Question: I'll excuse myself in advance for such a long post, fact of the matter is that I have no clue as to where the problem might persist.
I'm working on a program that is required to pull deals - with custom fields - related to a selected organization out of PipeDrive, do some calculations and save the results as a document. Currently it does the following:
1. Query the API for companies using textbox input as keyword.
2. Deserialize the returned JSON in a class generated with JSON2CSharp.
3. Put results in a list.
I've got this part down, it works perfectly. However, when I worked out the second part of the requirements, things get weird. I will elaborate the steps carefully:
1. When an organization is clicked, query the API for deals corresponding to the organization ID and name. public List<int> GetOrgDealcodes(string ID, string search)
{
List<int> returnlist = new List<int>();
JsonTextReader reader = new JsonTextReader(new StringReader((string)ReturnObjectsByName(PipeLineNiveau.deals, search, ID)));
reader.SupportMultipleContent = true;
JsonSerializer serializer = new JsonSerializer();
serializer.ObjectCreationHandling = ObjectCreationHandling.Replace;
try
{
PipeDriveDeals.RootObject root = serializer.Deserialize<PipeDriveDeals.RootObject>(reader);
foreach (PipeDriveDeals.data tmp in root.data)
{
returnlist.Add(tmp.id);
}
}
catch (JsonException ex)
{
Error.TopBar("Deserializing error", ex.Message);
}
return returnlist;
}
ReturnObjectsByName() returns an object containing the JSON response
2. Get details of each of the deal ID's returned. public PipeDriveDeals.data GetDeal(string ID)
{
PipeDriveDeals.data returnvar = new PipeDriveDeals.data();
JsonTextReader reader = new JsonTextReader(new StringReader((string)ReturnObject(PipeLineNiveau.deals, ID)));
reader.SupportMultipleContent = true;
JsonSerializer serializer = new JsonSerializer();
serializer.ObjectCreationHandling = ObjectCreationHandling.Replace;
try
{
returnvar = serializer.Deserialize<PipeDriveDeals.data>(reader);
}
catch(Exception ex)
{
Error.TopBar("Error reading deal", ex.ToString());
}
return returnvar;
}
ReturnObject() returns an object containing the JSON response
3. Deserialize the returned JSON in a class generated with JSON2CSharp (shown in GetDeal()), meaning this: {
"success": true,
"data": {
"id": 1,
"user_id": {
"id": [censored],
"name": "[censored]",
"email": "administratie@[censored]",
"has_pic": false,
"pic_hash": null,
"value": [censored]
},
"person_id": {
"name": "[censored]",
"email": "[censored]@[censored]",
"phone": "[censored]",
"value": 1
},
"org_id": {
"name": "Test",
"people_count": 1,
"cc_email": "[censored]com2@pipedrivemail.com",
"value": 1
},
"stage_id": 13,
"title": "Test deal",
"value": 200,
"currency": "EUR",
"add_time": "2015-04-23 13:40:42",
"update_time": "2015-05-21 15:34:39",
"stage_change_time": "2015-04-29 08:29:35",
"active": false,
"deleted": true,
"status": "deleted",
"next_activity_date": null,
"next_activity_time": null,
"next_activity_id": null,
"last_activity_id": null,
"last_activity_date": null,
"lost_reason": null,
"visible_to": "3",
"close_time": "2015-05-21 15:34:39",
"pipeline_id": 2,
"won_time": null,
"lost_time": null,
"products_count": 2,
"files_count": 1,
"notes_count": 1,
"followers_count": 1,
"email_messages_count": null,
"activities_count": null,
"done_activities_count": null,
"undone_activities_count": null,
"reference_activities_count": null,
"participants_count": 1,
"expected_close_date": null,
"f97e4841747d1fc621809ebbd0063f52f4eecf74": "Person",
"052d4ce58edf16df90dab070591bd070f8ad88e7": "27-02-1992",
"28fb37b17020f6dbd45ee92c94ae34811e94edd8": "Company",
"a1032d833c7cba5a18ca09cd5418bfa3fd919137_currency": "EUR",
"d7c2cb45d01c81159dd684111aa41bbbe5ce6db5_currency": "EUR",
"d54e4d7b41a5bdfb2a29f7d57d8c1a4fd2ece115_currency": "EUR",
"267976bb28be655ecf0bed63efbf4822b75aa0cf_currency": "EUR",
"28e42860f533c6837224736257b963f3d8418ad1": "Company",
"211a67285816fc5179c248ef08e52000a2d1b15b_currency": "EUR",
"1697fe1baa42670ccebdb863bc03729b56d8857d_currency": "EUR",
"4dc8edc835c39dbe422f3e1dd14f2fa3072866a8_currency": "EUR",
"54dce1f16a984fa7d62e9c31c4c09d8832c0e423_currency": "EUR",
"8985469f141b2df5f3236947983feea015d24145": "3,4,5",
"05a20487e9aa7a069f678aa2af92be5c75675416": null,
"275ac9794b3f274c1c61b47033b298d94a0125fd": null,
"24363789868fc8fada2400a3644cb11f7683df04": null,
"0670e6a82e67e19166f11c11778229d783395d0f": null,
"3b0feefce60bc79e9d9fb15bc20c57a05e0ebff8": null,
"d3748987f13e9dcdd60ffc6a567d3fd80431d77f": null,
"c4fbdf6431406db25949cdd90dfc91eeb5295165": null,
"c357146d49b62fe08d34bbc98550b2b96431f773": null,
"91bd07ed77e652cf6ac4a8b82c83e7e9932dbff3": null,
"235d277ff53390255c6c505a1634c88646fa3748": null,
"5c06d93f2b2ef968478235270d24c91b90cd857d": null,
"0b8350fa9af813124cf6d039ef2c932297fb1b49": null,
"547d1d42798933363859853e775d42974080a291": null,
"08610b715244a8ddfb3aeb1b4585c4487afd67bd": null,
"88ea9aadb49d3b4da1d17d2224e6d4b82a532a40": null,
"49eba2416e95c88ac3ec279a1534884429872d21": null,
"817f3b1c7ac9220fca3a9275926dabdfb914d885": null,
"206f941b5d992f43d5123b2a42c34db758ecc826": null,
"60a22e72ff54fa91b04376d6c373f35da19d94ba_currency": null,
"1326c4f84ec8611a202cc58a66d091617b910b4d": null,
"e13d704375bb3ee3c4523ba2e1e2f79779329615": null,
"d9bc80190727512287a4951e160b0f81d8b8f227": null,
"7cafce1dd6b89b14f69c23d9f1f56e8f67a8c00b": null,
"a451543d82d05cd98464d2c8b4141f95038e7e55": null,
"67fcb1f393b0bff6c83d43414cd432b695a4d9c2": null,
"3776ab9561a6f50d3becfd63aae885a3f9a6ce86": null,
"0f3c7cb8eda95298a7e17cc4c5b6aea1fed99476": null,
"b5039fda6e758955f6aefcdf86bc654fd2e7d8bd": null,
"5c194672d7994903077944047cec441673e7b1e6": null,
"f04a5560d8e408620c633230e141bf16a6874b30": null,
"2502aab37117657e5fe04c2ce688b80b8e7aa17f": null,
"ef704e3b5bc356ebceb81f00628e5813b8ecf2e5": null,
"f4aaa546fb4bc886aed645789ccaaebad4fe60d8": null,
"eefb3dbc53aa0d99ef0a57a864af562f6f6de49a": null,
"5144ea977b5678f238d5aa11418510c18efcf4fc": null,
"stage_order_nr": 5,
"person_name": "Person",
"org_name": "Test",
"next_activity_subject": null,
"next_activity_type": null,
"next_activity_duration": null,
"next_activity_note": null,
"formatted_value": "EUR 200",
"weighted_value": 190,
"formatted_weighted_value": "EUR 190",
"rotten_time": null,
"owner_name": "[censored]",
"cc_email": "[censored]com2+deal1@pipedrivemail.com",
"org_hidden": false,
"person_hidden": false,
"average_time_to_won": {
"y": 0,
"m": 0,
"d": 0,
"h": 0,
"i": 0,
"s": 0,
"total_seconds": 0
},
"average_stage_progress": 0,
"age": {
"y": 0,
"m": 1,
"d": 17,
"h": 18,
"i": 18,
"s": 28,
"total_seconds": <PHONE>
},
"stay_in_pipeline_stages": {
"times_in_stages": {
"1": 435229,
"2": 0,
"3": 0,
"4": 63812,
"9": 692,
"10": 0,
"11": 0,
"12": 0,
"13": <PHONE>
},
"order_of_stages": [
11,
12,
13,
10,
9,
2,
3,
4,
1
]
},
"last_activity": null,
"next_activity": null
},
"additional_data": {
"dropbox_email": "[censored]com2+deal1@pipedrivemail.com"
},
"related_objects": {
"organization": {
"1": {
"id": 1,
"name": "Test",
"people_count": 1,
"cc_email": "[censored]com2@pipedrivemail.com"
}
},
"user": {
"[censored]": {
"id": [censored],
"name": "[censored]",
"email": "administratie@[censored]",
"has_pic": false,
"pic_hash": null
}
},
"person": {
"1": {
"id": 1,
"name": "Person",
"email": "[censored]@[censored]",
"phone": "[censored]"
}
}
}
}
to this:
'''
class PipeDriveDeals
{
public class UserId
{
public int id { get; set; }
public string name { get; set; }
public string email { get; set; }
public bool has_pic { get; set; }
public object pic_hash { get; set; }
public int value { get; set; }
}
public class PersonId
{
public string name { get; set; }
public string email { get; set; }
public object phone { get; set; }
public int value { get; set; }
}
public class OrgId
{
public string name { get; set; }
public int people_count { get; set; }
public string cc_email { get; set; }
public int value { get; set; }
}
public class __invalid_type__0f3c7cb8eda95298a7e17cc4c5b6aea1fed99476
{
public int id { get; set; }
public string name { get; set; }
public string email { get; set; }
public bool has_pic { get; set; }
public string pic_hash { get; set; }
public int value { get; set; }
}
public class AverageTimeToWon
{
public int y { get; set; }
public int m { get; set; }
public int d { get; set; }
public int h { get; set; }
public int i { get; set; }
public int s { get; set; }
public int total_seconds { get; set; }
}
public class Age
{
public int y { get; set; }
public int m { get; set; }
public int d { get; set; }
public int h { get; set; }
public int i { get; set; }
public int s { get; set; }
public int total_seconds { get; set; }
}
public class TimesInStages
{
public int pref_11 { get; set; }
public int pref_12 { get; set; }
}
public class StayInPipelineStages
{
public TimesInStages times_in_stages { get; set; }
public List<int> order_of_stages { get; set; }
}
public class data
{
public int id { get; set; }
public int user_id { get; set; }
public int person_id { get; set; }
public int org_id { get; set; }
public int stage_id { get; set; }
public string title { get; set; }
public int value { get; set; }
public string currency { get; set; }
public string add_time { get; set; }
public string update_time { get; set; }
public string stage_change_time { get; set; }
public bool active { get; set; }
public bool deleted { get; set; }
public string status { get; set; }
public DateTime next_activity_date { get; set; }
public DateTime next_activity_time { get; set; }
public int next_activity_id { get; set; }
public int last_activity_id { get; set; }
public DateTime last_activity_date { get; set; }
public string lost_reason { get; set; }
public string visible_to { get; set; }
public DateTime close_time { get; set; }
public int pipeline_id { get; set; }
public DateTime won_time { get; set; }
public DateTime lost_time { get; set; }
public int products_count { get; set; }
public int files_count { get; set; }
public int notes_count { get; set; }
public int followers_count { get; set; }
public int email_messages_count { get; set; }
public int activities_count { get; set; }
public int done_activities_count { get; set; }
public int undone_activities_count { get; set; }
public int reference_activities_count { get; set; }
public int participants_count { get; set; }
public DateTime expected_close_date { get; set; }
[JsonProperty(PropertyName = "f97e4841747d1fc621809ebbd0063f52f4eecf74")]
public string f97e4841747d1fc621809ebbd0063f52f4eecf74 { get; set; }
[JsonProperty(PropertyName = "052d4ce58edf16df90dab070591bd070f8ad88e7")]
public string pref_052d4ce58edf16df90dab070591bd070f8ad88e7 { get; set; }
[JsonProperty(PropertyName = "28fb37b17020f6dbd45ee92c94ae34811e94edd8")]
public string pref_28fb37b17020f6dbd45ee92c94ae34811e94edd8 { get; set; }
[JsonProperty(PropertyName = "a1032d833c7cba5a18ca09cd5418bfa3fd919137_currency")]
public string a1032d833c7cba5a18ca09cd5418bfa3fd919137_currency { get; set; }
[JsonProperty(PropertyName = "d7c2cb45d01c81159dd684111aa41bbbe5ce6db5_currency")]
public string d7c2cb45d01c81159dd684111aa41bbbe5ce6db5_currency { get; set; }
[JsonProperty(PropertyName = "d54e4d7b41a5bdfb2a29f7d57d8c1a4fd2ece115_currency")]
public string d54e4d7b41a5bdfb2a29f7d57d8c1a4fd2ece115_currency { get; set; }
[JsonProperty(PropertyName = "267976bb28be655ecf0bed63efbf4822b75aa0cf_currency")]
public string pref_267976bb28be655ecf0bed63efbf4822b75aa0cf_currency { get; set; }
[JsonProperty(PropertyName = "28e42860f533c6837224736257b963f3d8418ad1")]
public string pref_28e42860f533c6837224736257b963f3d8418ad1 { get; set; }
[JsonProperty(PropertyName = "211a67285816fc5179c248ef08e52000a2d1b15b_currency")]
public string pref_211a67285816fc5179c248ef08e52000a2d1b15b_currency { get; set; }
[JsonProperty(PropertyName = "1697fe1baa42670ccebdb863bc03729b56d8857d_currency")]
public string pref_1697fe1baa42670ccebdb863bc03729b56d8857d_currency { get; set; }
[JsonProperty(PropertyName = "4dc8edc835c39dbe422f3e1dd14f2fa3072866a8_currency")]
public string pref_4dc8edc835c39dbe422f3e1dd14f2fa3072866a8_currency { get; set; }
[JsonProperty(PropertyName = "54dce1f16a984fa7d62e9c31c4c09d8832c0e423_currency")]
public string pref_54dce1f16a984fa7d62e9c31c4c09d8832c0e423_currency { get; set; }
[JsonProperty(PropertyName = "8985469f141b2df5f3236947983feea015d24145")]
public string pref_8985469f141b2df5f3236947983feea015d24145 { get; set; }
[JsonProperty(PropertyName = "05a20487e9aa7a069f678aa2af92be5c75675416")]
public string pref_05a20487e9aa7a069f678aa2af92be5c75675416 { get; set; }
[JsonProperty(PropertyName = "275ac9794b3f274c1c61b47033b298d94a0125fd")]
public string pref_275ac9794b3f274c1c61b47033b298d94a0125fd { get; set; }
[JsonProperty(PropertyName = "24363789868fc8fada2400a3644cb11f7683df04")]
public string pref_24363789868fc8fada2400a3644cb11f7683df04 { get; set; }
[JsonProperty(PropertyName = "0670e6a82e67e19166f11c11778229d783395d0f")]
public string pref_0670e6a82e67e19166f11c11778229d783395d0f { get; set; }
[JsonProperty(PropertyName = "3b0feefce60bc79e9d9fb15bc20c57a05e0ebff8")]
public string pref_3b0feefce60bc79e9d9fb15bc20c57a05e0ebff8 { get; set; }
[JsonProperty(PropertyName = "d3748987f13e9dcdd60ffc6a567d3fd80431d77f")]
public string d3748987f13e9dcdd60ffc6a567d3fd80431d77f { get; set; }
[JsonProperty(PropertyName = "c4fbdf6431406db25949cdd90dfc91eeb5295165")]
public string c4fbdf6431406db25949cdd90dfc91eeb5295165 { get; set; }
[JsonProperty(PropertyName = "c357146d49b62fe08d34bbc98550b2b96431f773")]
public int c357146d49b62fe08d34bbc98550b2b96431f773 { get; set; }
[JsonProperty(PropertyName = "91bd07ed77e652cf6ac4a8b82c83e7e9932dbff3")]
public string pref_91bd07ed77e652cf6ac4a8b82c83e7e9932dbff3 { get; set; }
[JsonProperty(PropertyName = "235d277ff53390255c6c505a1634c88646fa3748")]
public string pref_235d277ff53390255c6c505a1634c88646fa3748 { get; set; }
[JsonProperty(PropertyName = "5c06d93f2b2ef968478235270d24c91b90cd857d")]
public string pref_5c06d93f2b2ef968478235270d24c91b90cd857d { get; set; }
[JsonProperty(PropertyName = "0b8350fa9af813124cf6d039ef2c932297fb1b49")]
public string pref_0b8350fa9af813124cf6d039ef2c932297fb1b49 { get; set; }
[JsonProperty(PropertyName = "547d1d42798933363859853e775d42974080a291")]
public string pref_547d1d42798933363859853e775d42974080a291 { get; set; }
[JsonProperty(PropertyName = "08610b715244a8ddfb3aeb1b4585c4487afd67bd")]
public string pref_08610b715244a8ddfb3aeb1b4585c4487afd67bd { get; set; }
[JsonProperty(PropertyName = "88ea9aadb49d3b4da1d17d2224e6d4b82a532a40")]
public string pref_88ea9aadb49d3b4da1d17d2224e6d4b82a532a40 { get; set; }
[JsonProperty(PropertyName = "49eba2416e95c88ac3ec279a1534884429872d21")]
public string pref_49eba2416e95c88ac3ec279a1534884429872d21 { get; set; }
[JsonProperty(PropertyName = "817f3b1c7ac9220fca3a9275926dabdfb914d885")]
public string pref_817f3b1c7ac9220fca3a9275926dabdfb914d885 { get; set; }
[JsonProperty(PropertyName = "206f941b5d992f43d5123b2a42c34db758ecc826")]
public string pref_206f941b5d992f43d5123b2a42c34db758ecc826 { get; set; }
[JsonProperty(PropertyName = "60a22e72ff54fa91b04376d6c373f35da19d94ba_currency")]
public string pref_60a22e72ff54fa91b04376d6c373f35da19d94ba_currency { get; set; }
[JsonProperty(PropertyName = "1326c4f84ec8611a202cc58a66d091617b910b4d")]
public string pref_1326c4f84ec8611a202cc58a66d091617b910b4d { get; set; }
[JsonProperty(PropertyName = "e13d704375bb3ee3c4523ba2e1e2f79779329615")]
public string e13d704375bb3ee3c4523ba2e1e2f79779329615 { get; set; }
[JsonProperty(PropertyName = "d9bc80190727512287a4951e160b0f81d8b8f227")]
public string d9bc80190727512287a4951e160b0f81d8b8f227 { get; set; }
[JsonProperty(PropertyName = "7cafce1dd6b89b14f69c23d9f1f56e8f67a8c00b")]
public string pref_7cafce1dd6b89b14f69c23d9f1f56e8f67a8c00b { get; set; }
[JsonProperty(PropertyName = "a451543d82d05cd98464d2c8b4141f95038e7e55")]
public string a451543d82d05cd98464d2c8b4141f95038e7e55 { get; set; }
[JsonProperty(PropertyName = "67fcb1f393b0bff6c83d43414cd432b695a4d9c2")]
public string pref_67fcb1f393b0bff6c83d43414cd432b695a4d9c2 { get; set; }
[JsonProperty(PropertyName = "3776ab9561a6f50d3becfd63aae885a3f9a6ce86")]
public string pref_3776ab9561a6f50d3becfd63aae885a3f9a6ce86 { get; set; }
[JsonProperty(PropertyName = "0f3c7cb8eda95298a7e17cc4c5b6aea1fed99476")]
public __invalid_type__0f3c7cb8eda95298a7e17cc4c5b6aea1fed99476 pref_0f3c7cb8eda95298a7e17cc4c5b6aea1fed99476 { get; set; }
[JsonProperty(PropertyName = "b5039fda6e758955f6aefcdf86bc654fd2e7d8bd")]
public string b5039fda6e758955f6aefcdf86bc654fd2e7d8bd { get; set; }
[JsonProperty(PropertyName = "5c194672d7994903077944047cec441673e7b1e6")]
public string pref_5c194672d7994903077944047cec441673e7b1e6 { get; set; }
[JsonProperty(PropertyName = "f04a5560d8e408620c633230e141bf16a6874b30")]
public double f04a5560d8e408620c633230e141bf16a6874b30 { get; set; }
[JsonProperty(PropertyName = "2502aab37117657e5fe04c2ce688b80b8e7aa17f")]
public double pref_2502aab37117657e5fe04c2ce688b80b8e7aa17f { get; set; }
[JsonProperty(PropertyName = "ef704e3b5bc356ebceb81f00628e5813b8ecf2e5")]
public string ef704e3b5bc356ebceb81f00628e5813b8ecf2e5 { get; set; }
[JsonProperty(PropertyName = "f4aaa546fb4bc886aed645789ccaaebad4fe60d8")]
public string f4aaa546fb4bc886aed645789ccaaebad4fe60d8 { get; set; }
[JsonProperty(PropertyName = "5144ea977b5678f238d5aa11418510c18efcf4fc")]
public string pref_5144ea977b5678f238d5aa11418510c18efcf4fc { get; set; }
[JsonProperty(PropertyName = "eefb3dbc53aa0d99ef0a57a864af562f6f6de49a")]
public string pref_eefb3dbc53aa0d99ef0a57a864af562f6f6de49a { get; set; }
public int stage_order_nr { get; set; }
public string person_name { get; set; }
public string org_name { get; set; }
public string next_activity_subject { get; set; }
public string next_activity_type { get; set; }
public string next_activity_duration { get; set; }
public string next_activity_note { get; set; }
public string formatted_value { get; set; }
public int weighted_value { get; set; }
public string formatted_weighted_value { get; set; }
public string rotten_time { get; set; }
public string owner_name { get; set; }
public string cc_email { get; set; }
public bool org_hidden { get; set; }
public bool person_hidden { get; set; }
public AverageTimeToWon average_time_to_won { get; set; }
public int average_stage_progress { get; set; }
public Age age { get; set; }
public StayInPipelineStages stay_in_pipeline_stages { get; set; }
public string last_activity { get; set; }
public string next_activity { get; set; }
}
public class AdditionalData
{
public string dropbox_email { get; set; }
}
public class __invalid_type__509734
{
public int id { get; set; }
public string name { get; set; }
public string email { get; set; }
public bool has_pic { get; set; }
public object pic_hash { get; set; }
}
public class User
{
public __invalid_type__509734 pref_509734 { get; set; }
}
public class __invalid_type__22964
{
public int id { get; set; }
public string name { get; set; }
public int people_count { get; set; }
public string cc_email { get; set; }
}
public class Organization
{
public __invalid_type__22964 pref_22964 { get; set; }
}
public class __invalid_type__30607
{
public int id { get; set; }
public string name { get; set; }
public string email { get; set; }
public object phone { get; set; }
}
public class Person
{
public __invalid_type__30607 pref_30607 { get; set; }
}
public class RelatedObjects
{
public User user { get; set; }
public Organization organization { get; set; }
public Person person { get; set; }
}
public class RootObject
{
public bool success { get; set; }
public List<data> data { get; set; }
public AdditionalData additional_data { get; set; }
public RelatedObjects related_objects { get; set; }
}
}
'''
1. Process everything in different classes in order to calculate and print results. (this code is irrelevant to the question)
When debugging I see that the request is correct, the returned data is exactly what I expect (as shown in step three) and during deserializing the buffer is filled with said data, but it does fill the 'returnvar' class with the expected values:

I have no clue why this is happening, after all I have two other interactions with the PipeDrive API that use the exact same methods, have a very similar implementation, and work just fine.
I also noticed that PipeDrive uses randomized strings as identification for custom fields. Some of them tend to start with a number, which means it's not possible to create a variable with the same name (hence the 'pref_' and '__invalid_type__' prefixes). I've attempted to work around this by setting 'JsonProperty'. Could this be the problem and does my workaround not suffice?
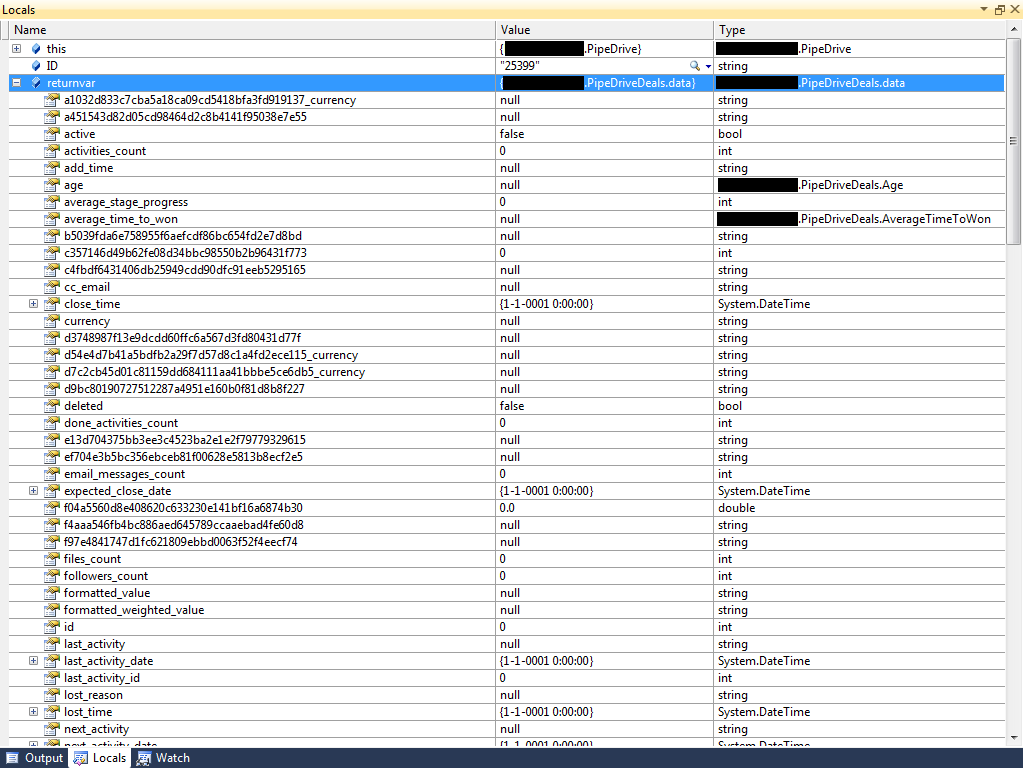
Answer: I'm late, but it seems fair to post the answer for those that deal with a similar problem: turns out it was a rookie mistake after all. The answer to this mistake was that I tried to fill out the 'data' class rather than the 'RootObject', which would never work given the hierarchy.